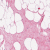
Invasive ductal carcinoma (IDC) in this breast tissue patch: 0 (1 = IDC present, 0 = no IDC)